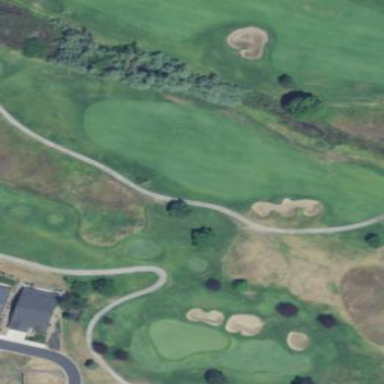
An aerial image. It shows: Golf fairway in the image.